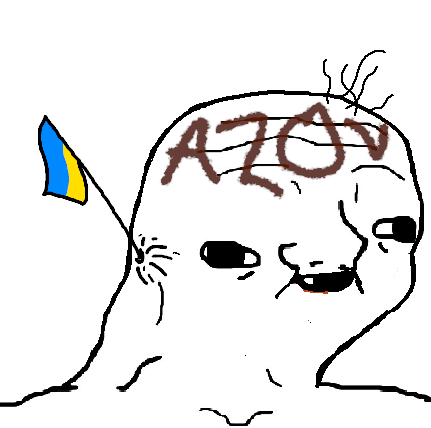
Label: 5_Brainlet